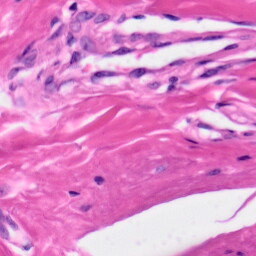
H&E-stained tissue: Skin